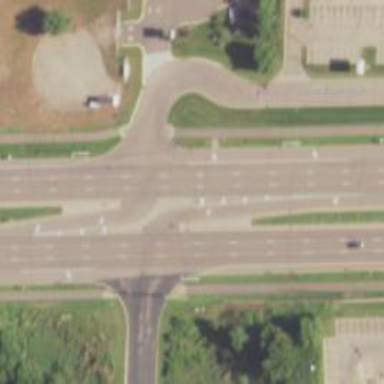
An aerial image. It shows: Trunk link highway.